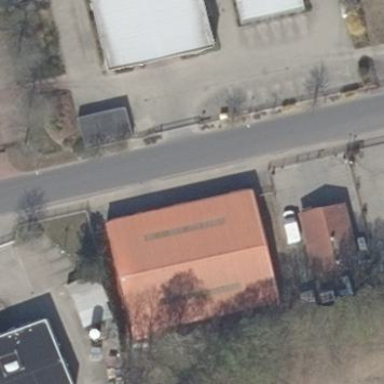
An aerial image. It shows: Gabled building with roof oriented along its structure.